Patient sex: M
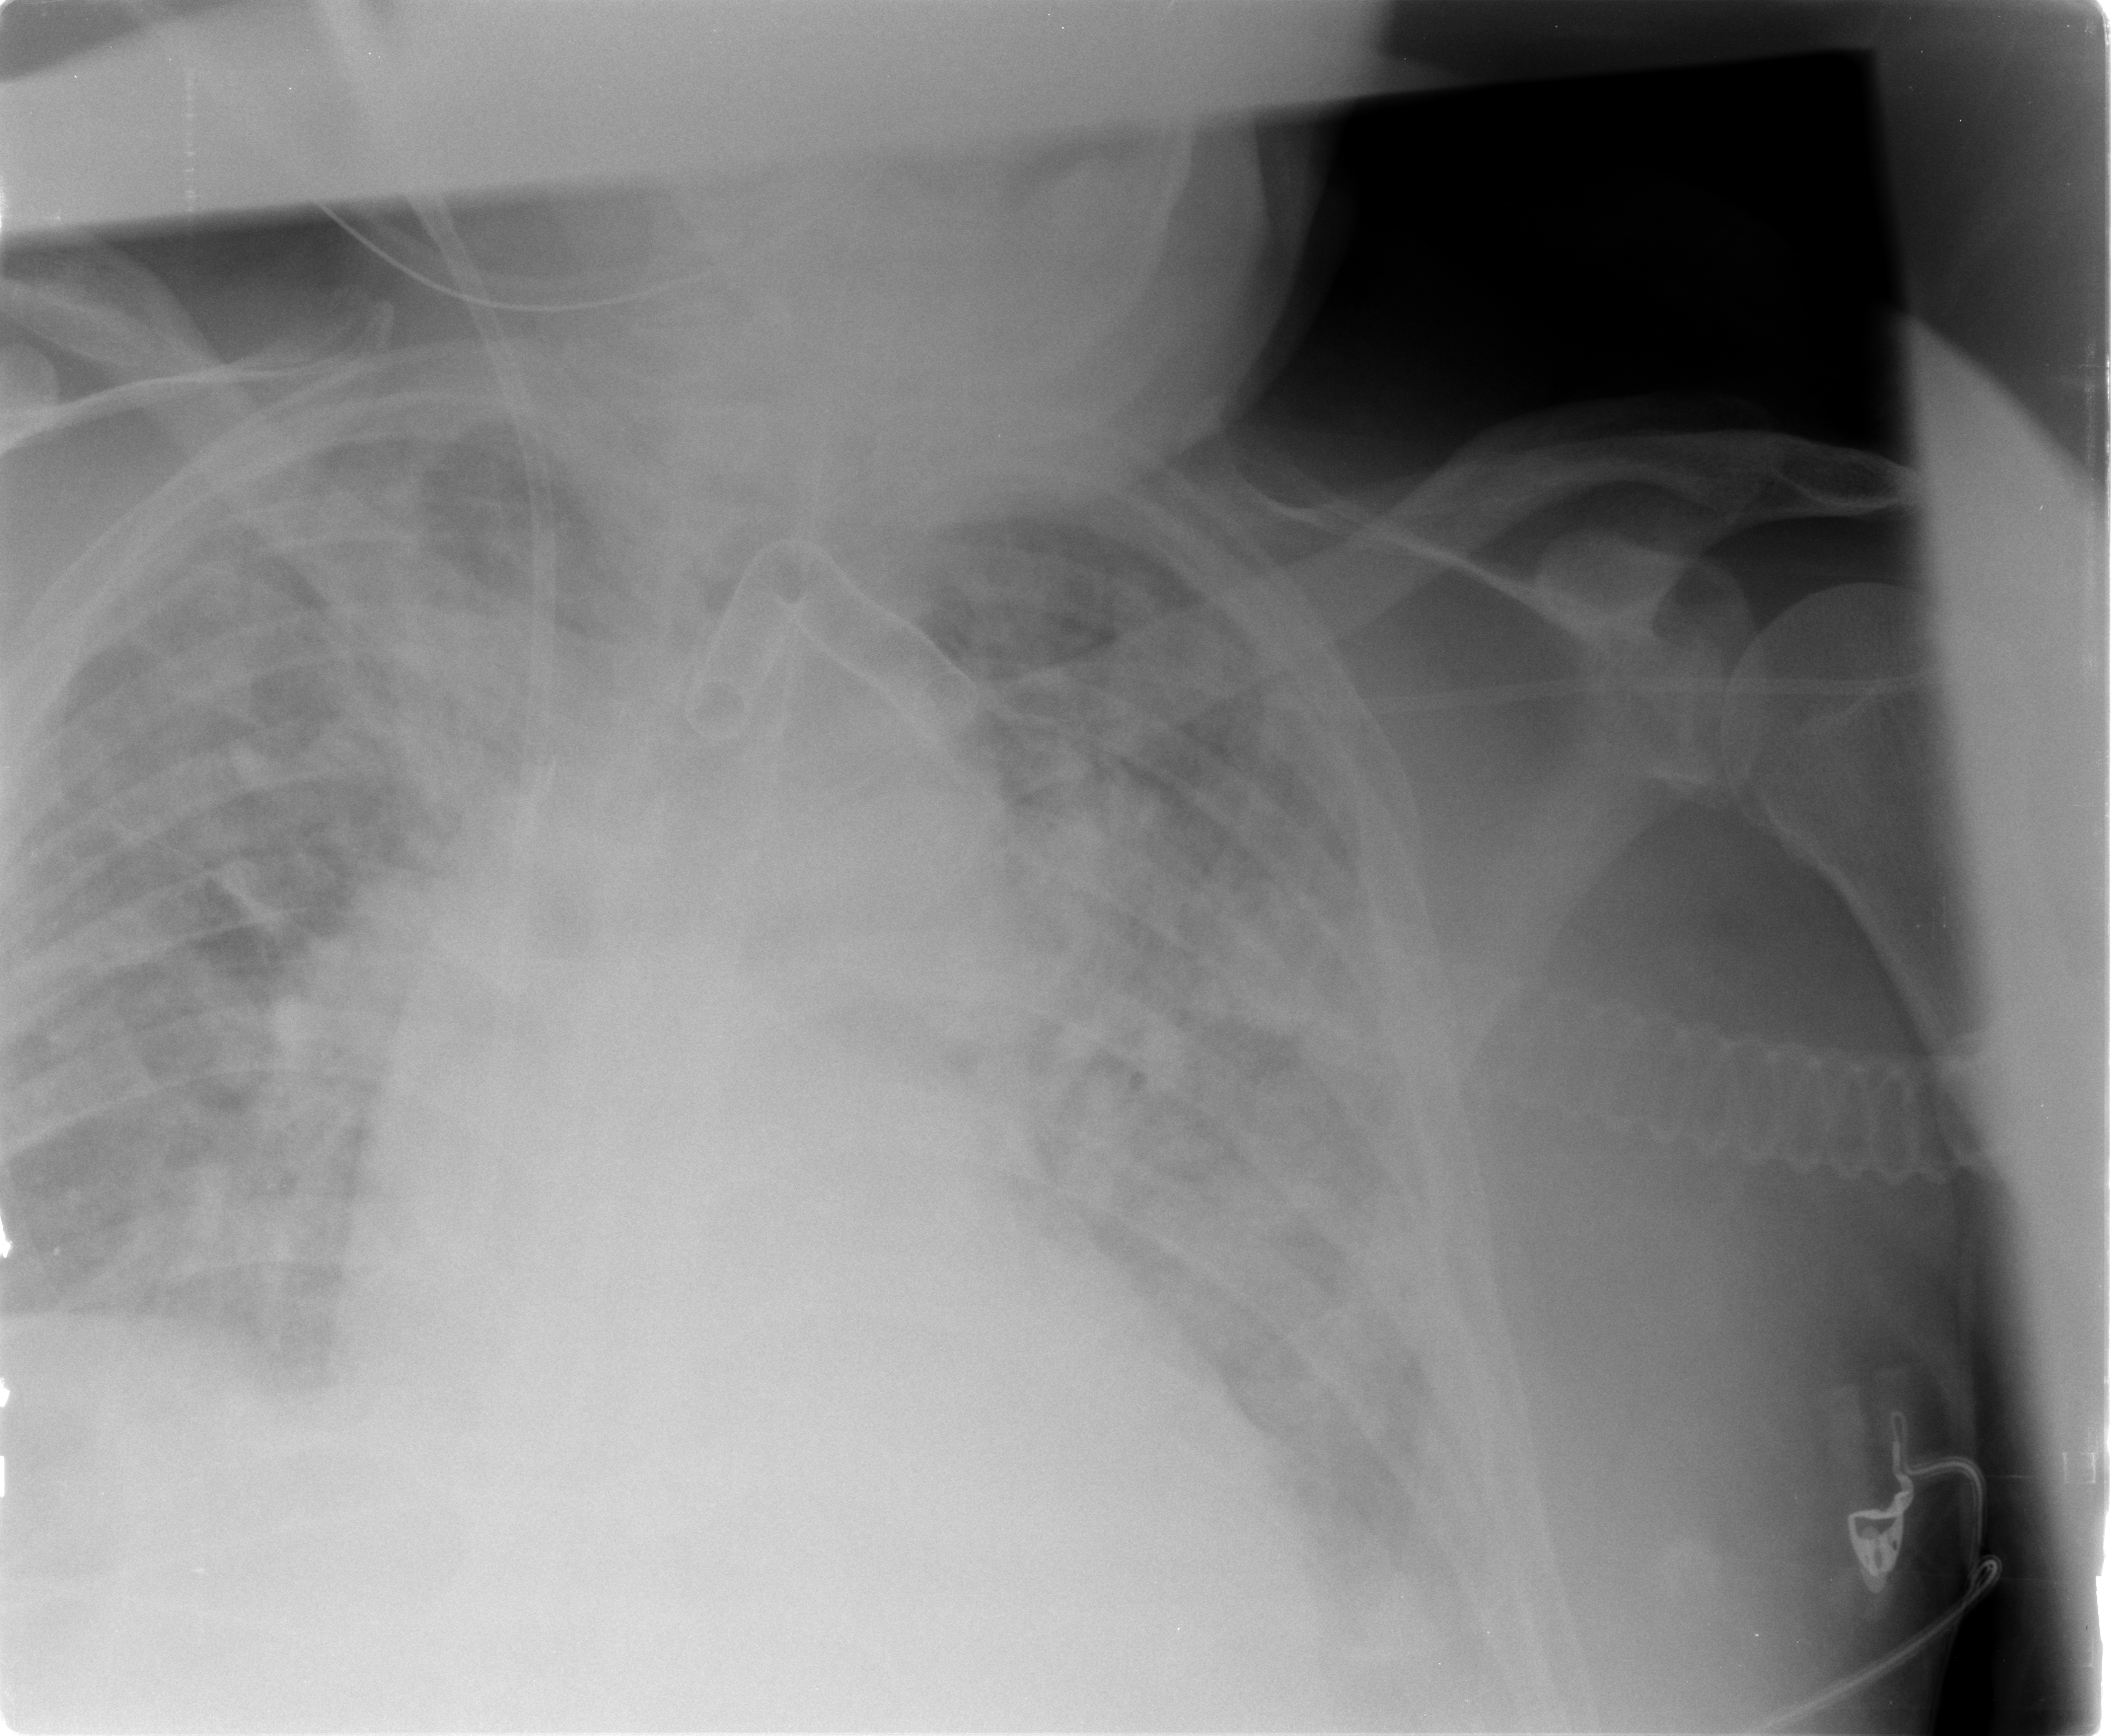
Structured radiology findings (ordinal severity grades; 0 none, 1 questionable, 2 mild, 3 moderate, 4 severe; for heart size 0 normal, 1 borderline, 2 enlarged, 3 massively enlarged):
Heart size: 2
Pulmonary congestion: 3
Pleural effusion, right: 1
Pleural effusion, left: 2
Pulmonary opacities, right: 2
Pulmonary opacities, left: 2
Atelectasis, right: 2
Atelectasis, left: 2